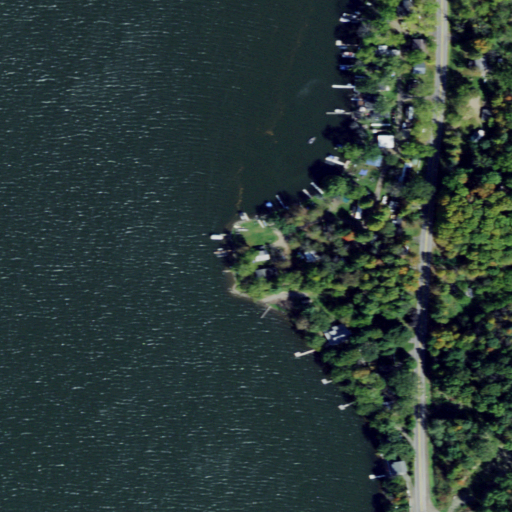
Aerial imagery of cape in New York named Swarthout Point containing open water, deciduous forest, open development, low intensity development, mixed forest, and grassland